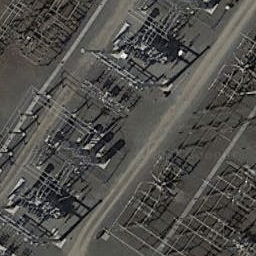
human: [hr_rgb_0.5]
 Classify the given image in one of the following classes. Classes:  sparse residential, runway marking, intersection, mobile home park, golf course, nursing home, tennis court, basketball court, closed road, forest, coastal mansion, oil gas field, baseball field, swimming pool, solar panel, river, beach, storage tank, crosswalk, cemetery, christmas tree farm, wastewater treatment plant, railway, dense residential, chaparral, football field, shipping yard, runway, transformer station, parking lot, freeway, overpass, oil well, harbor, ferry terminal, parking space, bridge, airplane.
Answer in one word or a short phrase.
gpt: transformer station